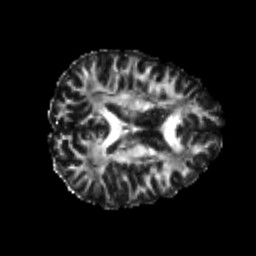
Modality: FA
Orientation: axial
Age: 22
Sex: female
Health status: healthy
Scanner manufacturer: philips
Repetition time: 7.388 s
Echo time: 0.08599 s